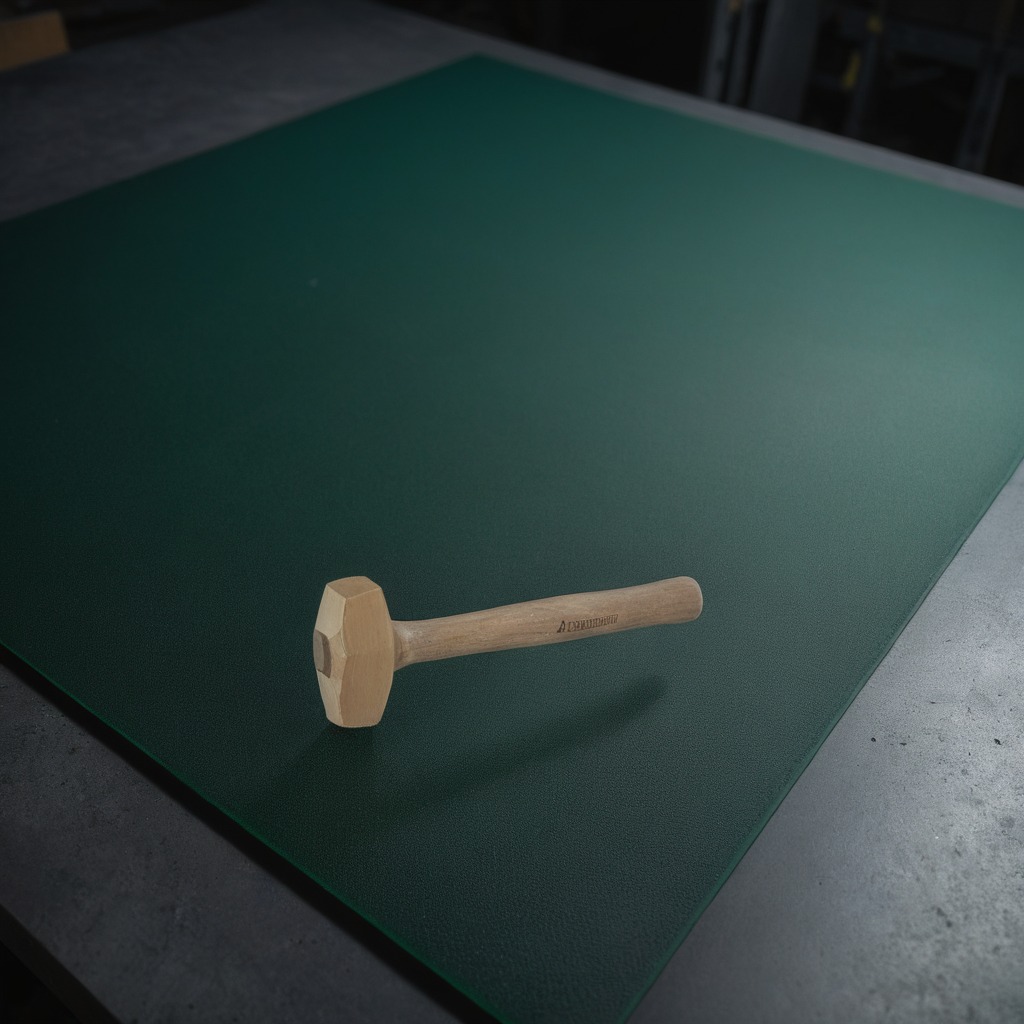
A hammer is lying on the tabletop.